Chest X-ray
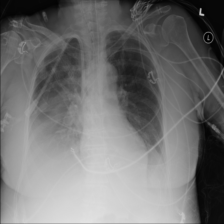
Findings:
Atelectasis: negative
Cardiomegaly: negative
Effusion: positive
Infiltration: negative
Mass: negative
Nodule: negative
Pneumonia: negative
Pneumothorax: negative
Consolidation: negative
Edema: negative
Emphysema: negative
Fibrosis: negative
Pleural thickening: negative
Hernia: negative